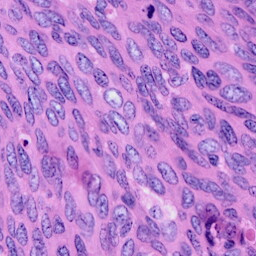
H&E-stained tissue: Cervix